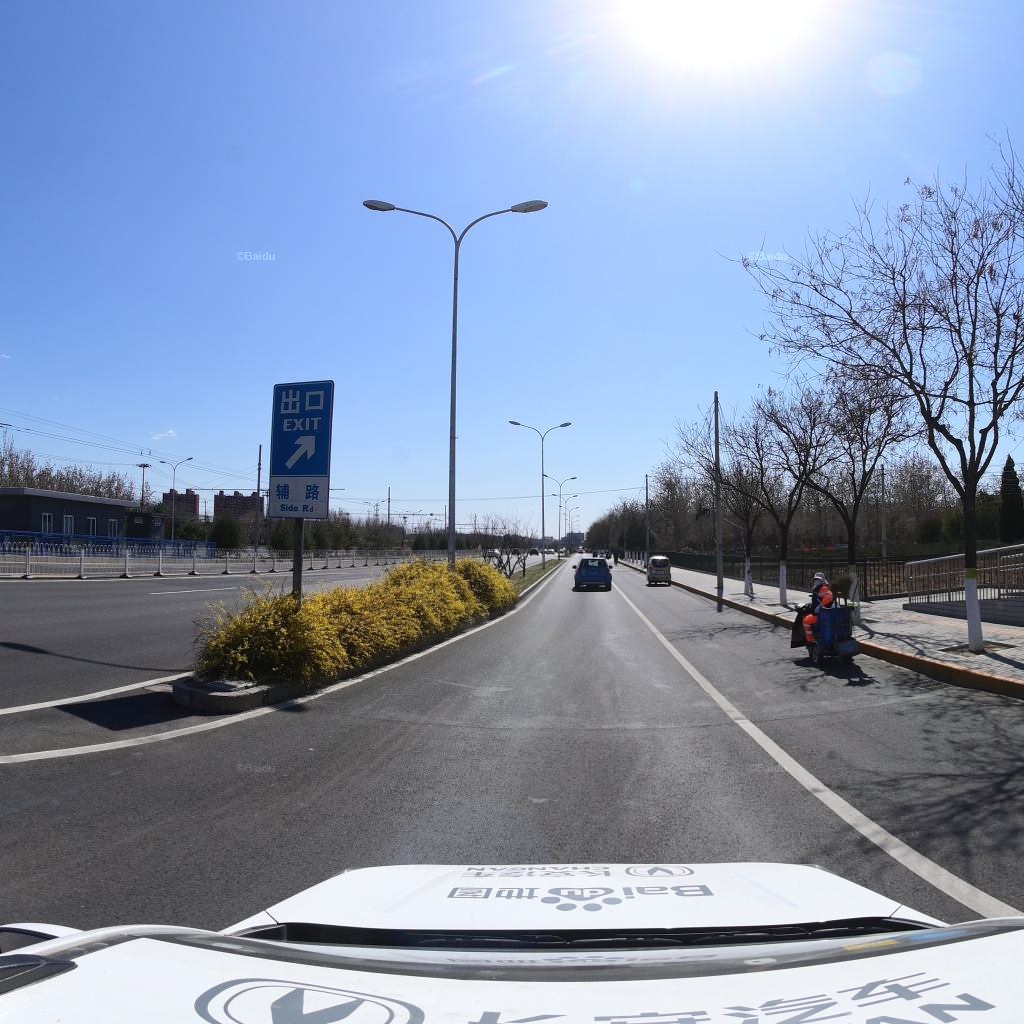
Region: Fengtai
Road damage annotations: transverse crack